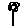
Label: flower